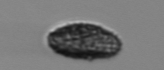
Label: Pseudochattonella_farcimen